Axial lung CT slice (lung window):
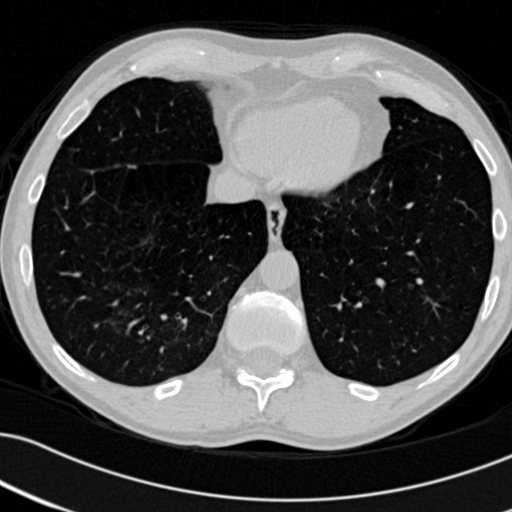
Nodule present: no